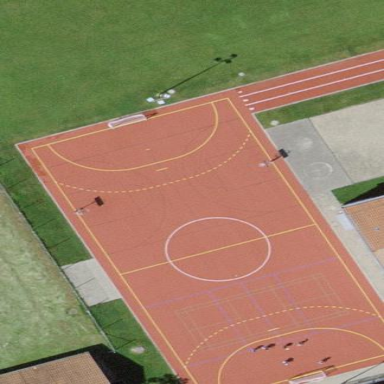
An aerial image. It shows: Multi-sport pitch with tartan surface for leisure activities.